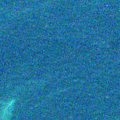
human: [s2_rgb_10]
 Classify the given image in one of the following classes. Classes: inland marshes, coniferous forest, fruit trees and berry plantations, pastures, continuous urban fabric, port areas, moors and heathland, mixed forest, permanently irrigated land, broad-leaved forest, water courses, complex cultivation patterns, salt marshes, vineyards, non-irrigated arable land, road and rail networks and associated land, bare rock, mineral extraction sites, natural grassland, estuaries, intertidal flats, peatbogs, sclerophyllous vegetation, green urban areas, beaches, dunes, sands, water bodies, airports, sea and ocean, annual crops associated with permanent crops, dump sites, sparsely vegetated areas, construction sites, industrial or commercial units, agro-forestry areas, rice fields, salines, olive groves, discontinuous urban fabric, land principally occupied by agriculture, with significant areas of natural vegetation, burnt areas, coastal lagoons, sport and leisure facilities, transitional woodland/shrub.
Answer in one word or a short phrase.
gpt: sea and ocean